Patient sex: M
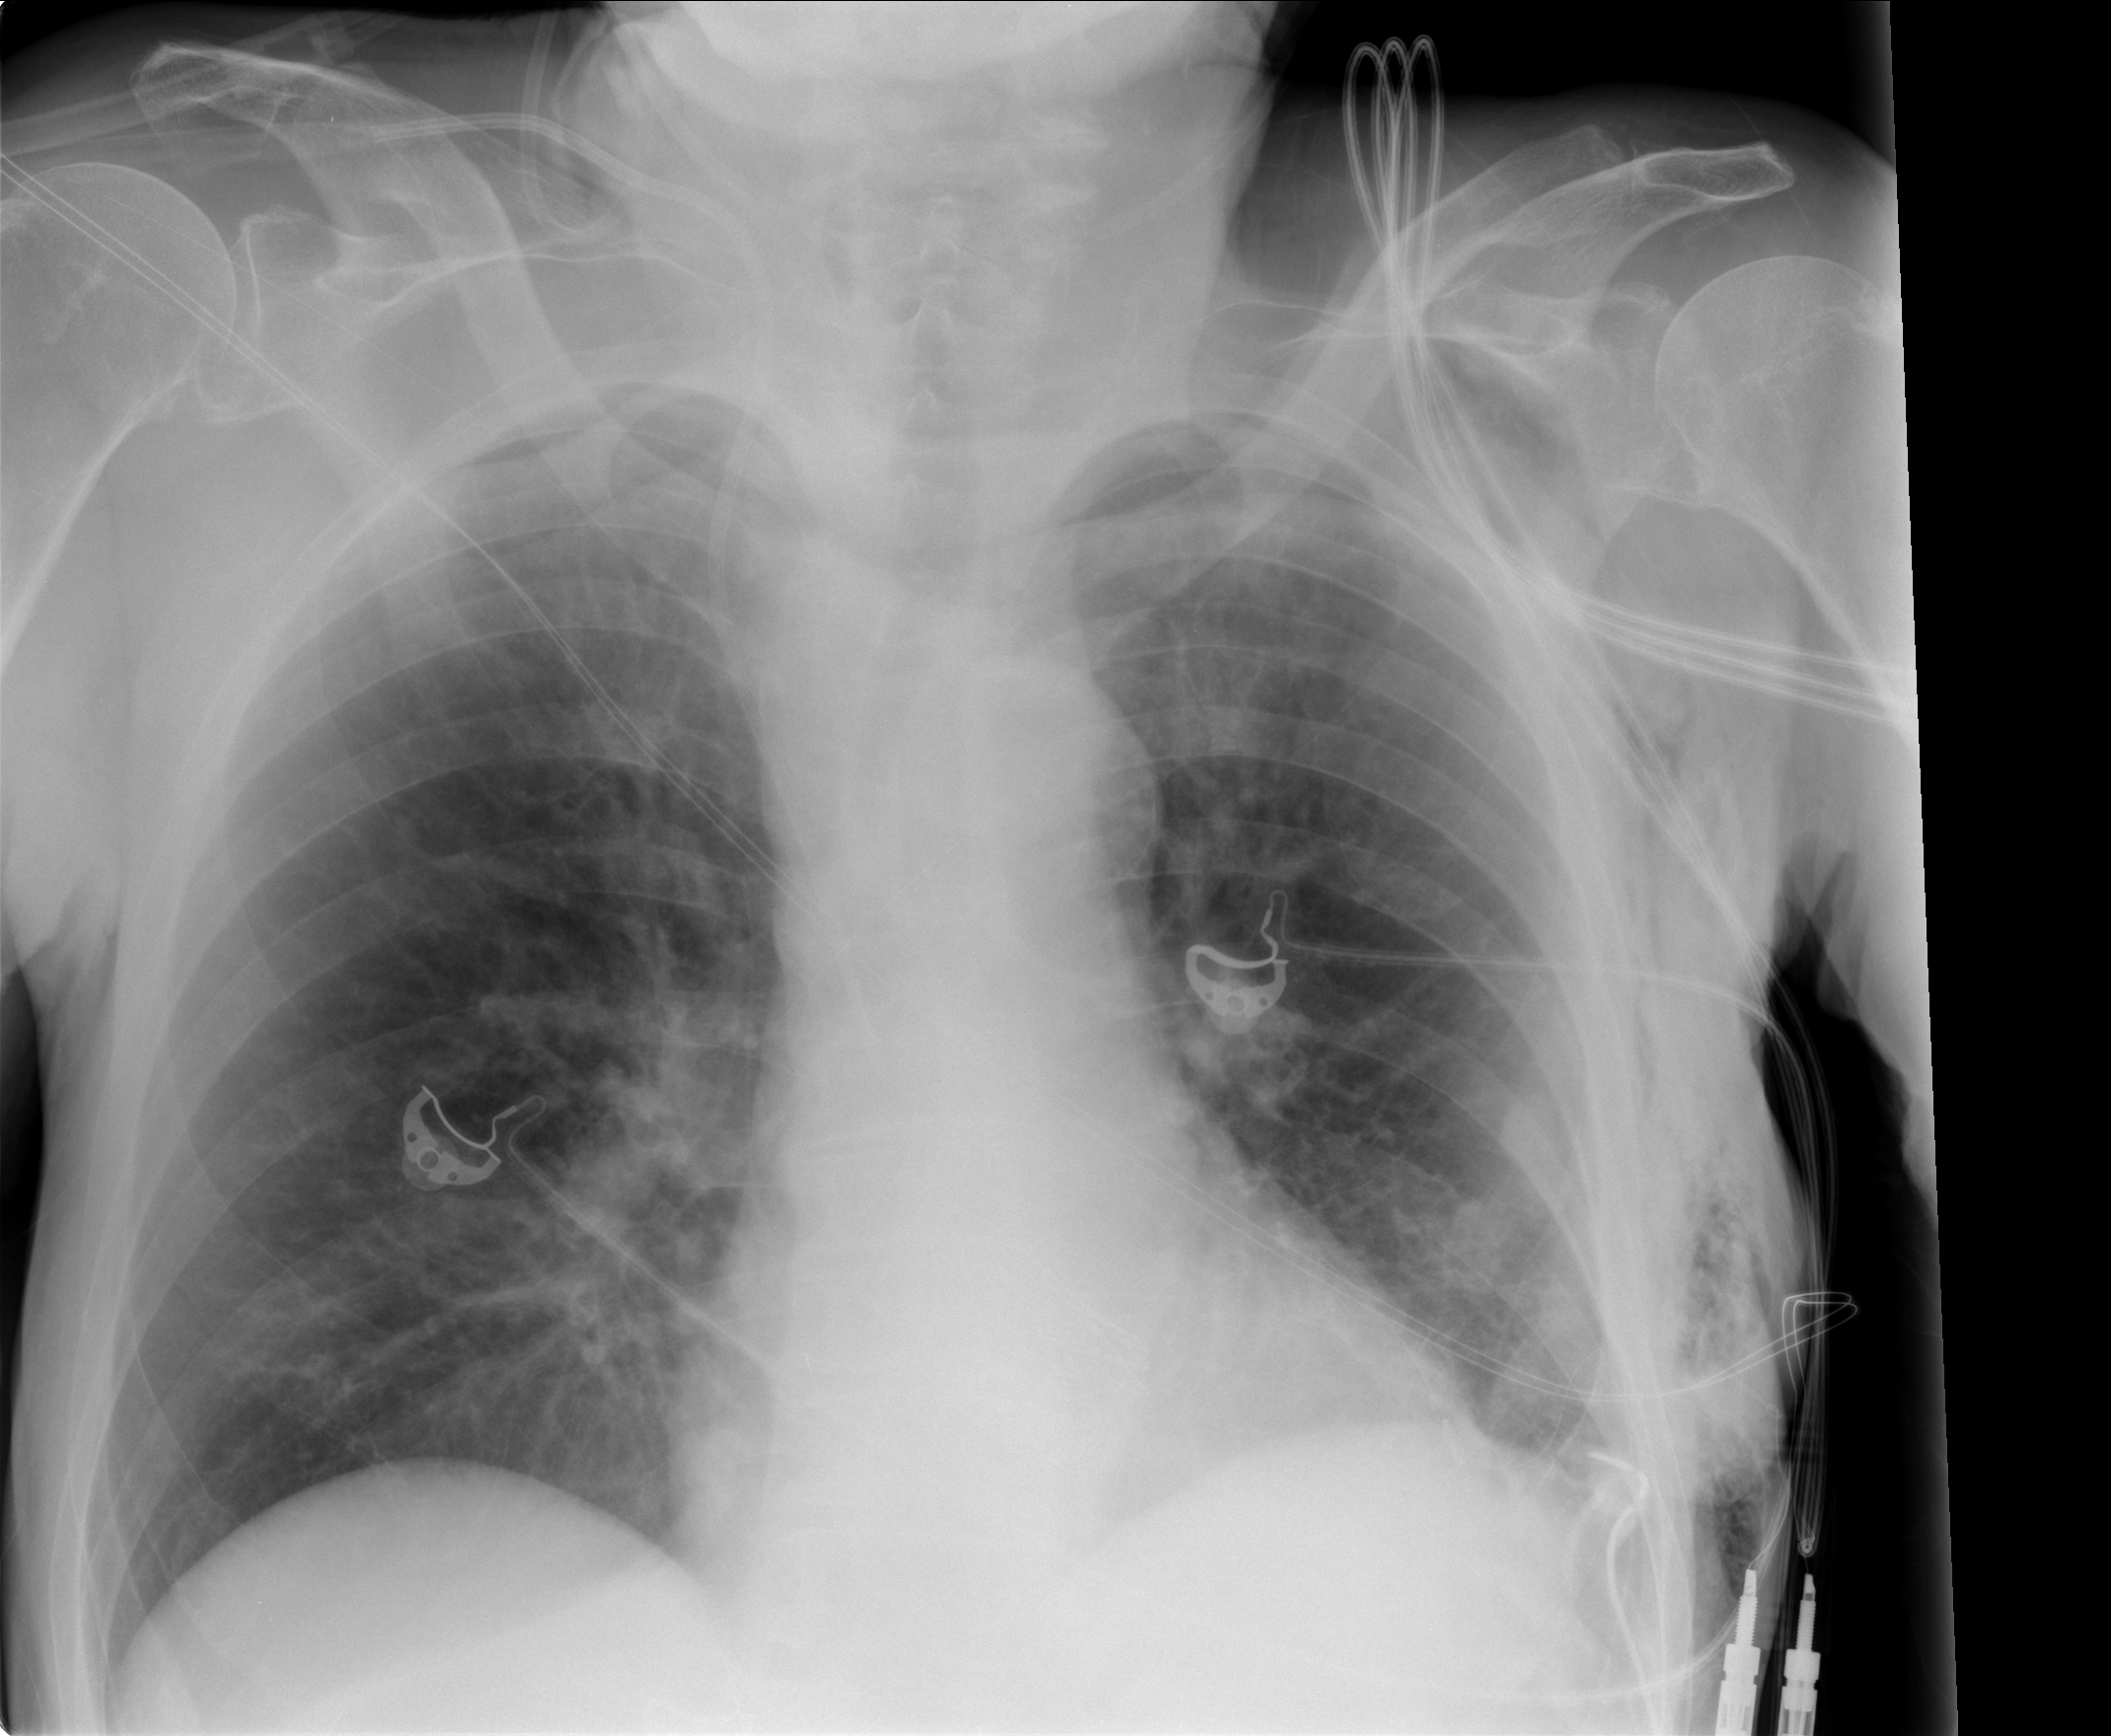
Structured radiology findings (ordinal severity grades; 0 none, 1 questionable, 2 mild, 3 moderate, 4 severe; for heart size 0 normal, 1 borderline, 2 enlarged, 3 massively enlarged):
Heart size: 0
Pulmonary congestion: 2
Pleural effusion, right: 0
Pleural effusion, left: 0
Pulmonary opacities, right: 0
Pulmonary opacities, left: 0
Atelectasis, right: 0
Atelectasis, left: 0